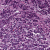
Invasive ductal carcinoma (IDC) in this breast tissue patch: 1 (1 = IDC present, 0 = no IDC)